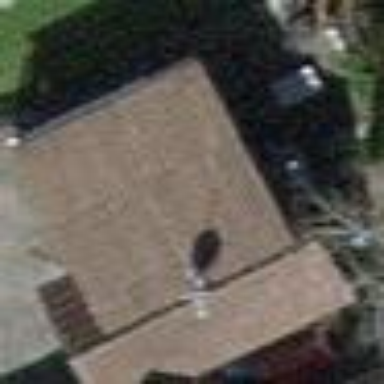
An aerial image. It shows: Garage.